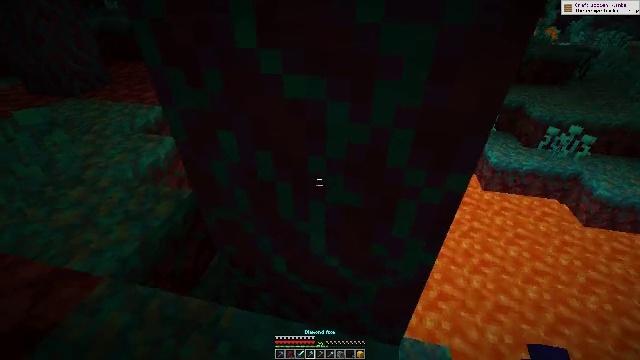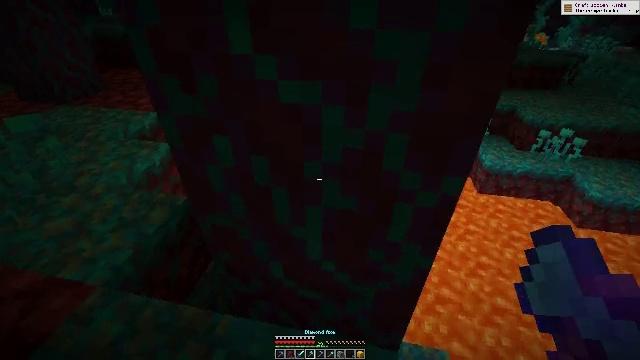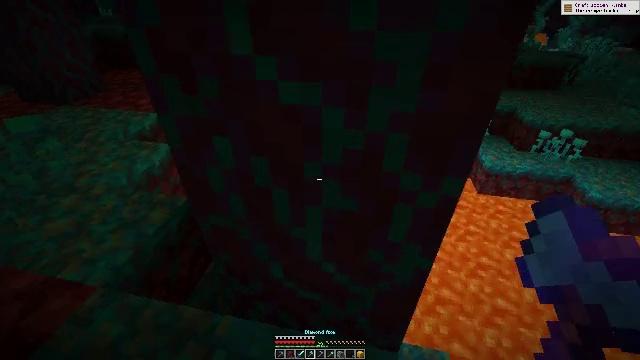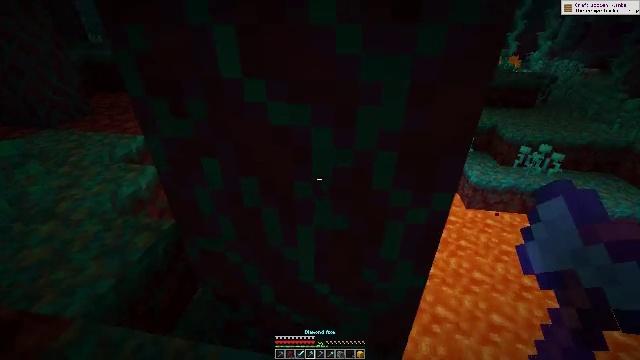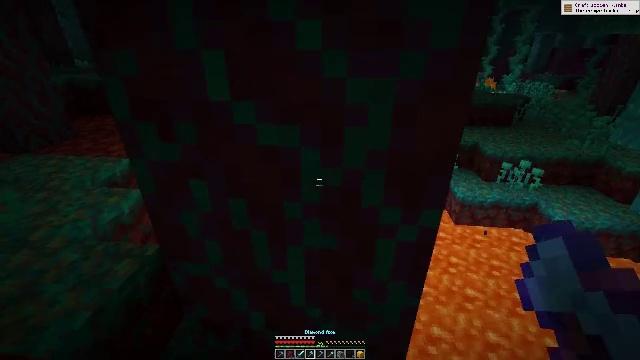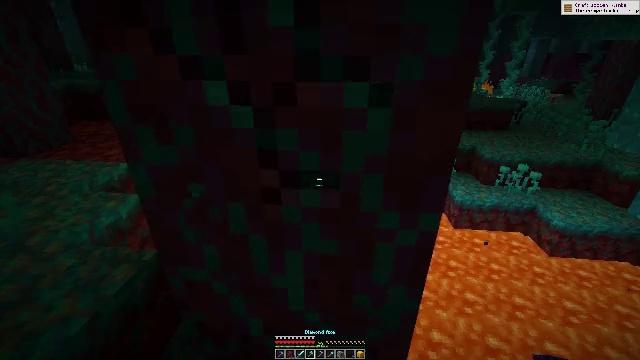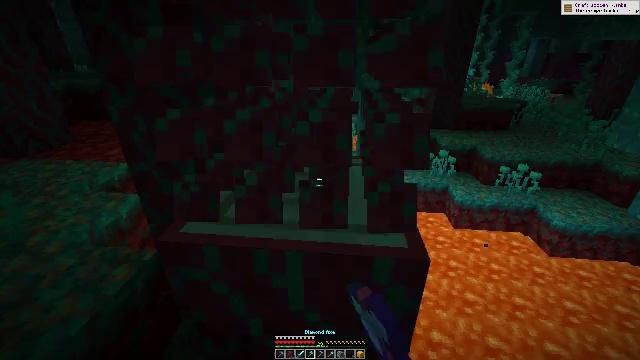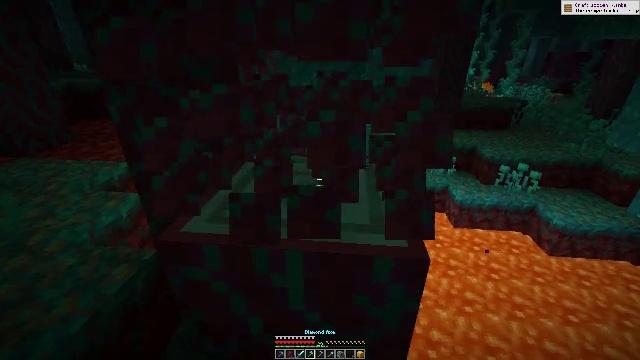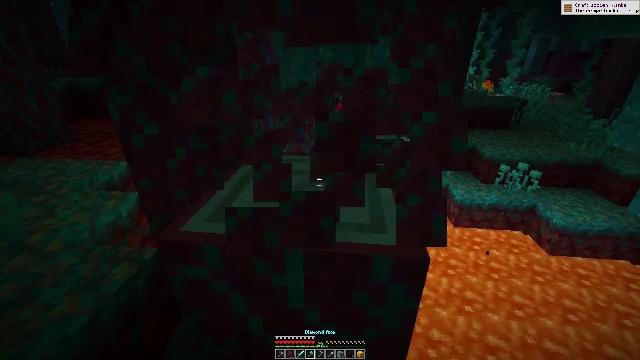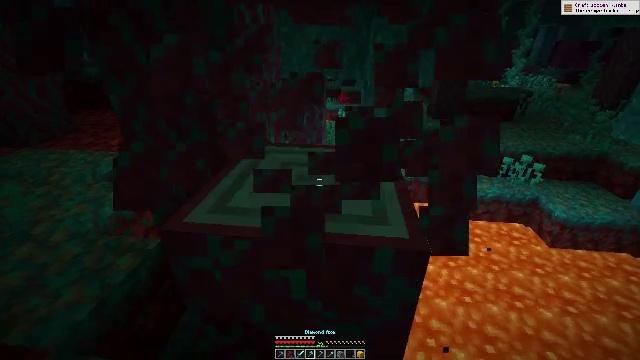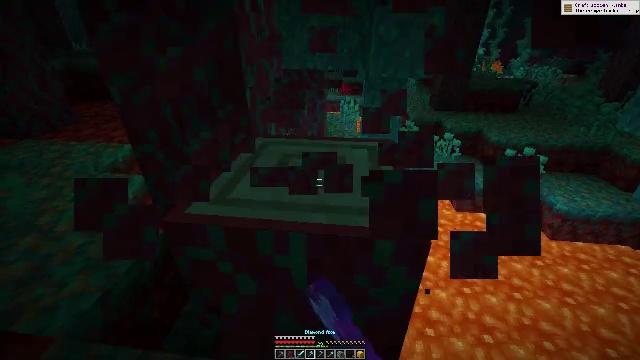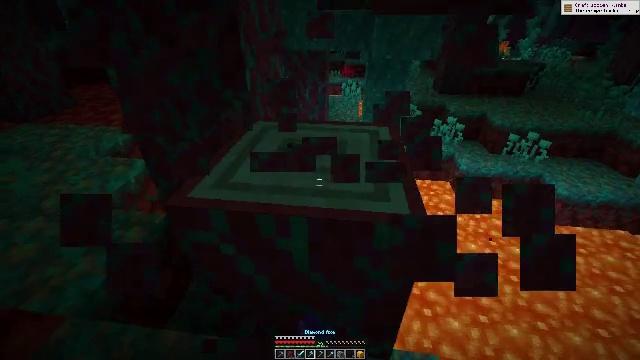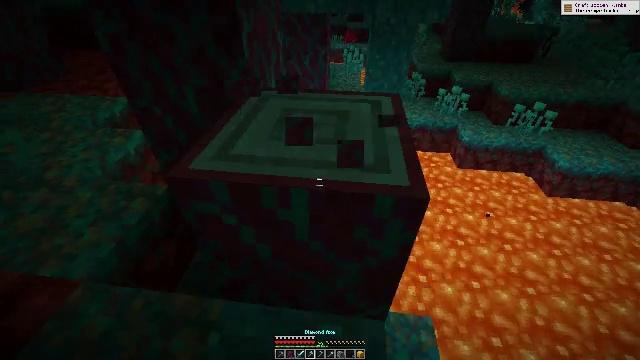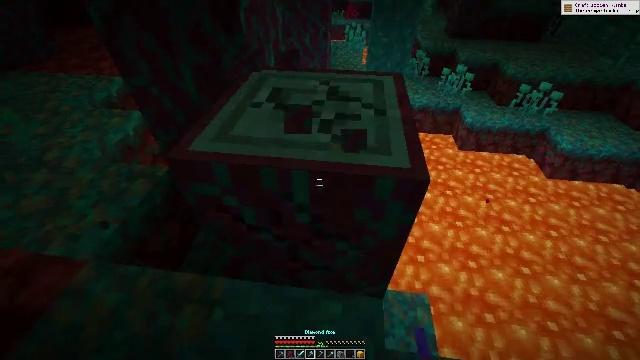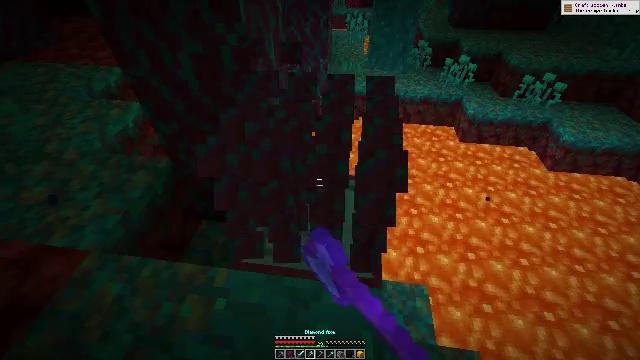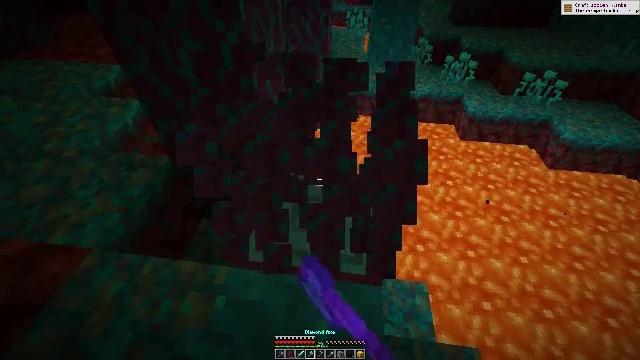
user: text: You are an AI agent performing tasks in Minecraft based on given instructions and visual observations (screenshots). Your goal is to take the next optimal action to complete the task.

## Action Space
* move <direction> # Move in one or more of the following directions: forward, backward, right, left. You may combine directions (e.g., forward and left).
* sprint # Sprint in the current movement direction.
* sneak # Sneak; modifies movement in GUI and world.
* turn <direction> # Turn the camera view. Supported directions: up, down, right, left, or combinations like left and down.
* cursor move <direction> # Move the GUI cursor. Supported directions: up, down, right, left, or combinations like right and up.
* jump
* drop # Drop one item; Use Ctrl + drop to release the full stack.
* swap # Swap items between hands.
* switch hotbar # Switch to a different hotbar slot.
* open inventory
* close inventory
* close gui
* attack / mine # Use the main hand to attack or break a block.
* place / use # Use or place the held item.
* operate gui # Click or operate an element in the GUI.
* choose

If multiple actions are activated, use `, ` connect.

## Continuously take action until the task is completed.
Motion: motion action
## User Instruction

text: Gather warped stem with an axe.
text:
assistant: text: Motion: turn right and up
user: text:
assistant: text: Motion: no_op
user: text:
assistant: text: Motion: turn right and up
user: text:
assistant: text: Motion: turn right and up
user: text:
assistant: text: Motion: attack / mine
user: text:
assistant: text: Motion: attack / mine
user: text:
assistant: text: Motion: attack / mine
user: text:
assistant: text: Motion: attack / mine
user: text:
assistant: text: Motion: turn down, attack / mine
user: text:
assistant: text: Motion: turn down, attack / mine
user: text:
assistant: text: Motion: turn down, attack / mine
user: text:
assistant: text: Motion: turn down, attack / mine
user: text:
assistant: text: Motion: turn down, attack / mine
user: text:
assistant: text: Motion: turn down, attack / mine
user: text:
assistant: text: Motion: attack / mine
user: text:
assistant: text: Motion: turn down, attack / mine
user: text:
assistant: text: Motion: turn down, attack / mine
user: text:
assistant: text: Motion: turn down, attack / mine
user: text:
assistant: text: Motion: turn down, attack / mine
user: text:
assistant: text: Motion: attack / mine
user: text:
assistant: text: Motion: attack / mine
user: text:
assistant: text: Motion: attack / mine
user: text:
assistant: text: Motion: attack / mine
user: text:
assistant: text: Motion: attack / mine
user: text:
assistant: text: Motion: no_op
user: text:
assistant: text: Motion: no_op
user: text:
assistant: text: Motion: no_op
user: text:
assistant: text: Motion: no_op
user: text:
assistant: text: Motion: turn left
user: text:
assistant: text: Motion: move forward, turn left